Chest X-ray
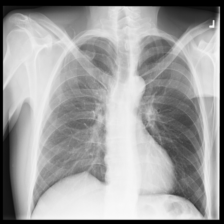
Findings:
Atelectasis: negative
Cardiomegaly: negative
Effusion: negative
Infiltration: negative
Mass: negative
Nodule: negative
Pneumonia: negative
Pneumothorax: negative
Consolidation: negative
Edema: negative
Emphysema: negative
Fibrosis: negative
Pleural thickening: negative
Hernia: negative